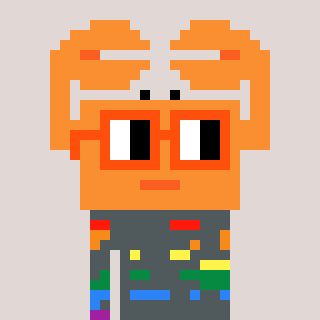
a pixel art character with square orange glasses, a crab-shaped head and a grayscale-colored body on a warm background